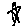
Label: star